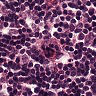
Metastatic tissue present: no